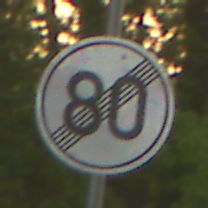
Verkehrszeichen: EndeGeschwindigkeit80
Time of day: SunriseSunset
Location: Outdoor (RoadRail)
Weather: Clear
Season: NotSpecified
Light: Natural